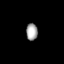
Tissue: lung
Cell type: Epithelial cells
Senescence score: 0.5453
Nuclear area (px): 189
Mean DAPI intensity: 166.19